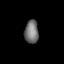
Tissue: lung
Cell type: Epithelial cells
Senescence score: 0.2049
Nuclear area (px): 318
Mean DAPI intensity: 113.626